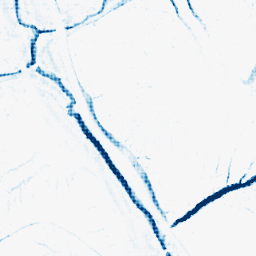
Category: morphological
Decomposition family: morphological
Decomposition parameters: operation: closing
size: 5
Upsampling method: sinc_hamming
Upsampling parameters: scale: 8
kernel_size: 8
Upsampling scale: 8